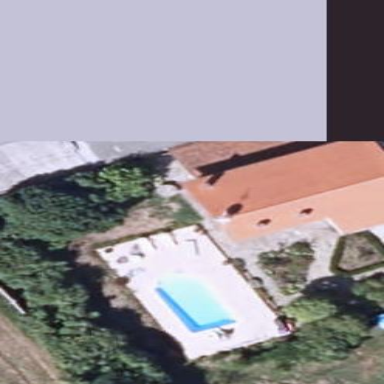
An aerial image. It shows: Simple house.